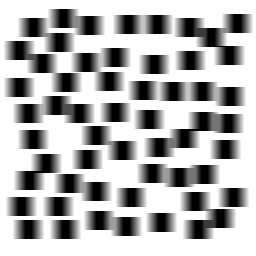
Squares: 56
Triangles: 0
Stars: 0
Total shapes: 56